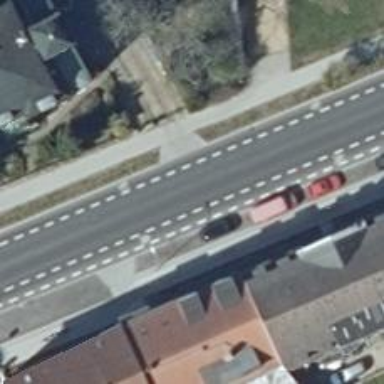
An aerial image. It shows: Asphalt primary highway with advisory cycle lanes on both sides and sidewalks.